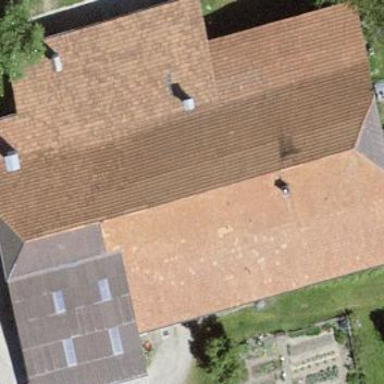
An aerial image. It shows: Farm building.